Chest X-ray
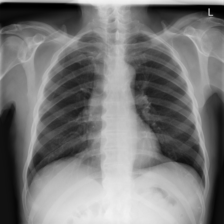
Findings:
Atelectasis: negative
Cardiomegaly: negative
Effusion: negative
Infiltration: negative
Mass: negative
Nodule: negative
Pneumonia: negative
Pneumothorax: negative
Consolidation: negative
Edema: negative
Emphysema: negative
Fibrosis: negative
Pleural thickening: negative
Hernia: negative